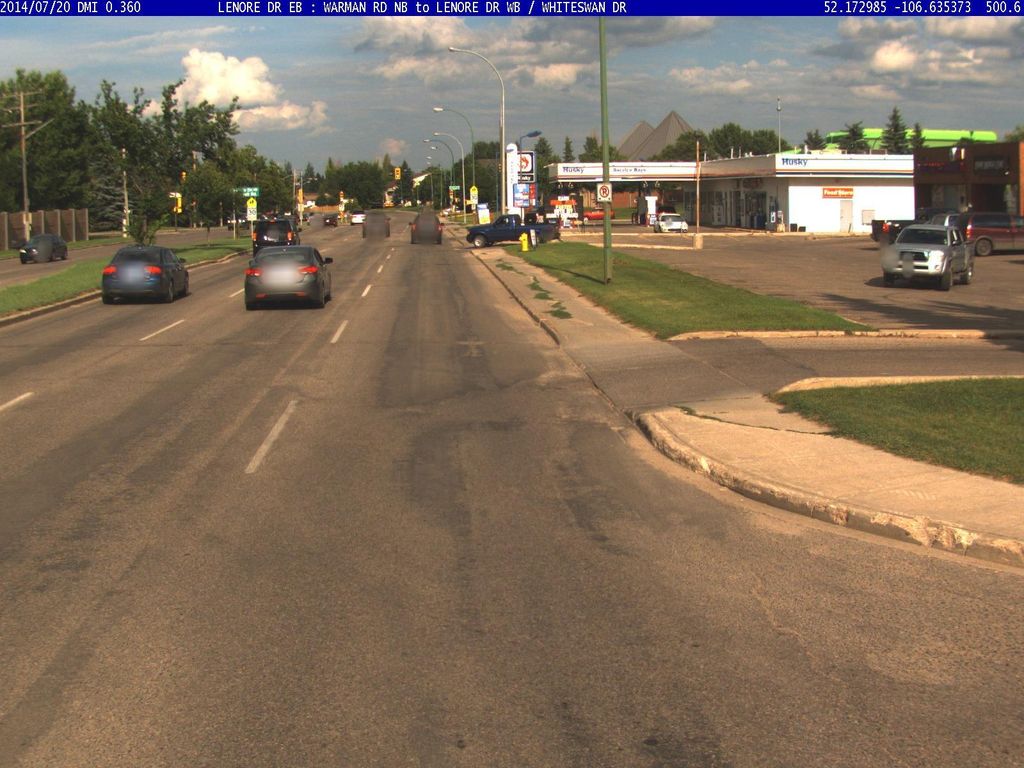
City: saskatoon